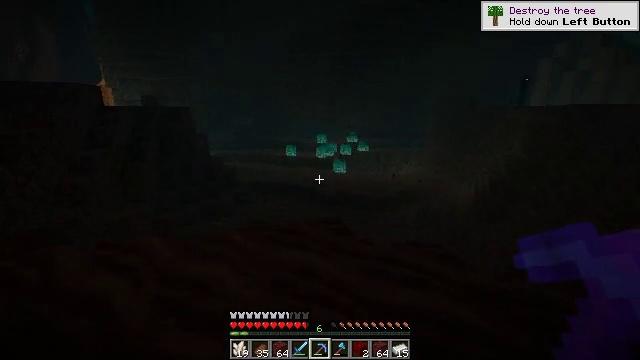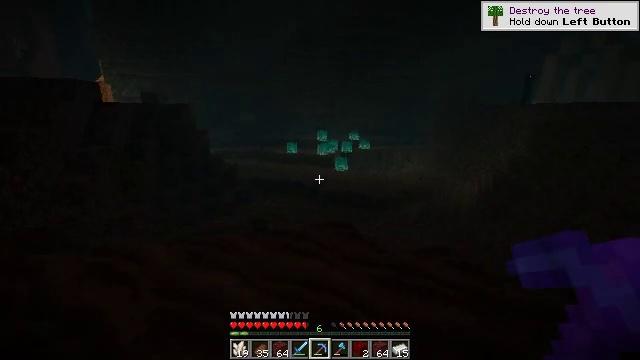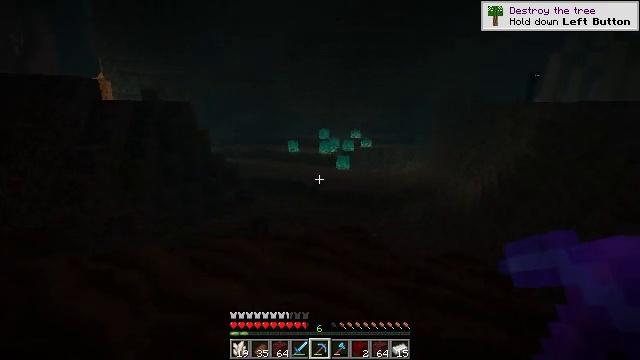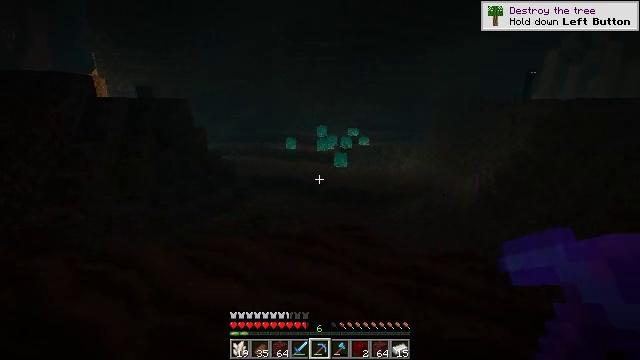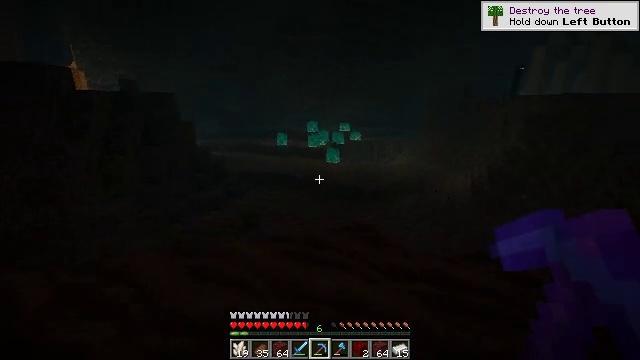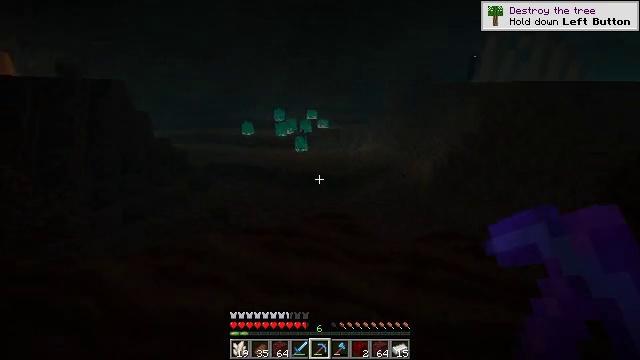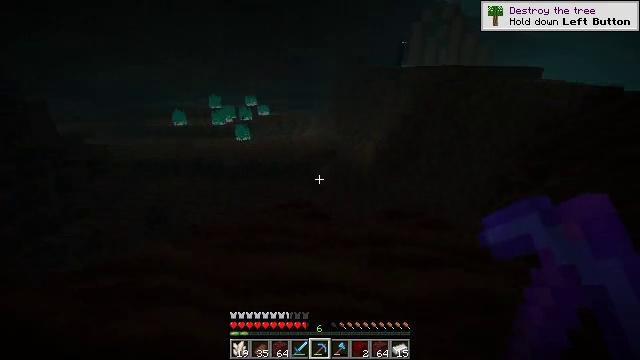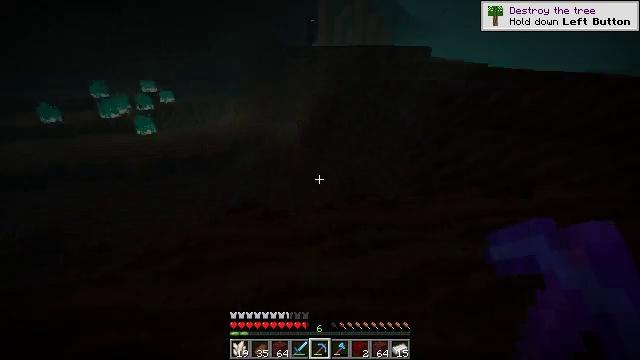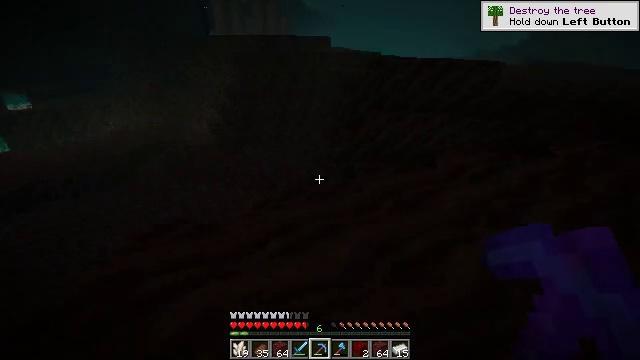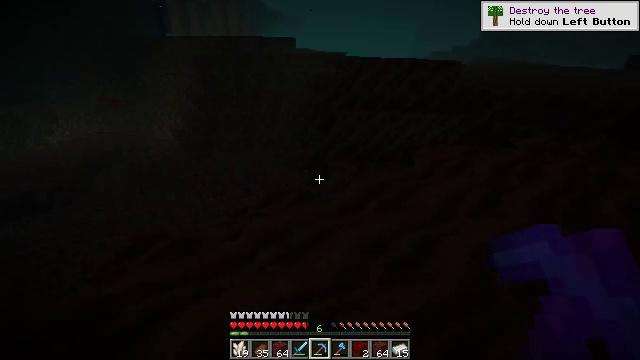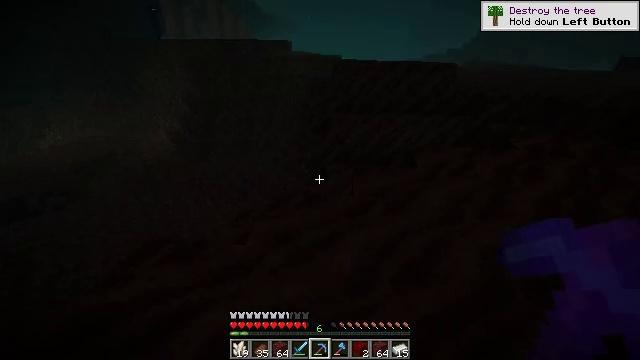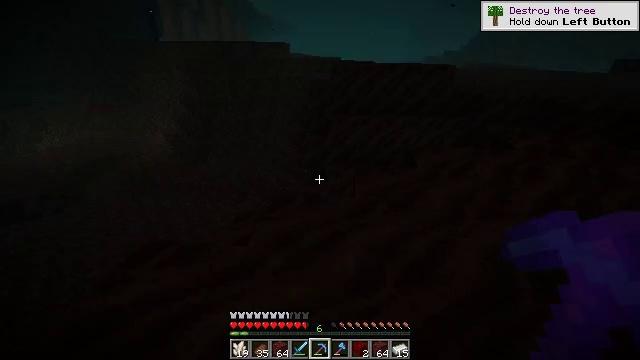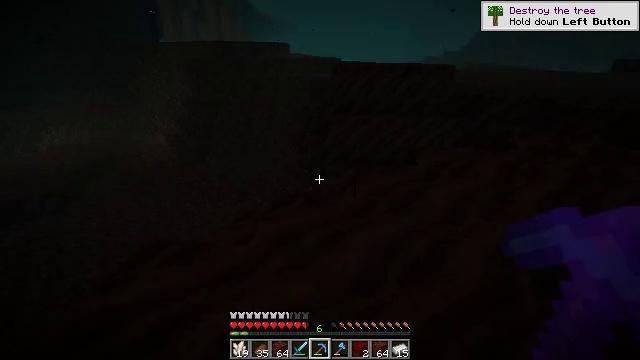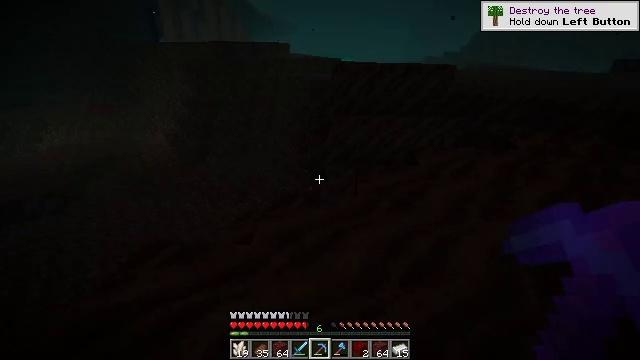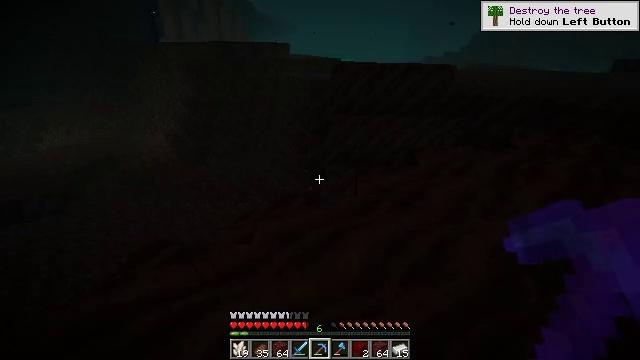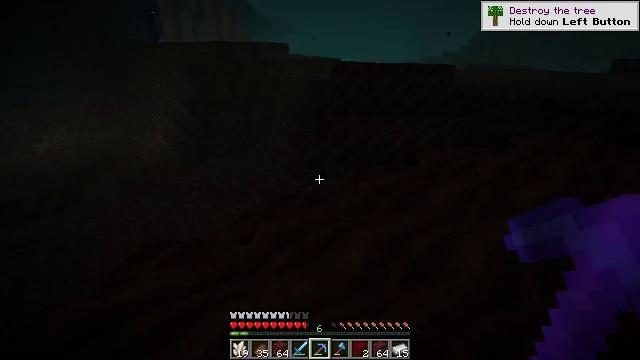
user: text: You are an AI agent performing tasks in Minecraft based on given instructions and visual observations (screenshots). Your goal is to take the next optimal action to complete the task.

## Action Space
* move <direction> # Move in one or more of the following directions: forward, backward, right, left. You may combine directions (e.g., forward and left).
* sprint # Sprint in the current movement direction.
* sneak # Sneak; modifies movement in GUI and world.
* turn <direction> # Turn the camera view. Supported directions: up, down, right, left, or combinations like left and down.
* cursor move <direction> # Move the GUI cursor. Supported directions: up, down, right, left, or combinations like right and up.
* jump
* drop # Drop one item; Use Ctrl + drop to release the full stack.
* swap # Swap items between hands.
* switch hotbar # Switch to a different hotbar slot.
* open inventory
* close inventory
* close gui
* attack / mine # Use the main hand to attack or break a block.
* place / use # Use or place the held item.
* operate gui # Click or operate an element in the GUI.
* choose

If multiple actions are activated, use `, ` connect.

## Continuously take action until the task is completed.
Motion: motion action
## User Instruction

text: Break the bone block to gather material.
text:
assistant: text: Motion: move forward and move left
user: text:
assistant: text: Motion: move forward and move left
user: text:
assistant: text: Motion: move forward and move left
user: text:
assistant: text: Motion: move forward and move left, turn right and down
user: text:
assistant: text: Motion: move forward and move left, turn right and down
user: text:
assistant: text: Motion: move forward and move left, turn right and down
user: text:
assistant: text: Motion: move forward and move left, turn right and down
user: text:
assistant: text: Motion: move forward and move left, turn right and down
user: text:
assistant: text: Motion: turn right
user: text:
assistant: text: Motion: turn right
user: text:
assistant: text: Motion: no_op
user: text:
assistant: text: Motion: no_op
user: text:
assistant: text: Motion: no_op
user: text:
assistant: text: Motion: no_op
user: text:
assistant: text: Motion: no_op
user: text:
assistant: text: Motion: turn right
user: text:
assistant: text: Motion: turn right
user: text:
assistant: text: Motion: move forward, turn right and up
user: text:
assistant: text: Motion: move forward, turn right and up
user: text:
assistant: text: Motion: move forward, turn right and up
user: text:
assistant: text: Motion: move forward, turn right and up
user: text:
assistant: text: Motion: move forward and move right
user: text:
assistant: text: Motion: move forward and move right
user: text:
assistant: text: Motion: move forward and move right
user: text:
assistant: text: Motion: move forward and move right
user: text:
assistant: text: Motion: move forward and move right
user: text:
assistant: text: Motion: move forward and move right
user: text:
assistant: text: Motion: move forward and move right, sprint
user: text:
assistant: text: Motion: move forward and move right, sprint
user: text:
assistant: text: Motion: move forward and move right, sprint, turn right